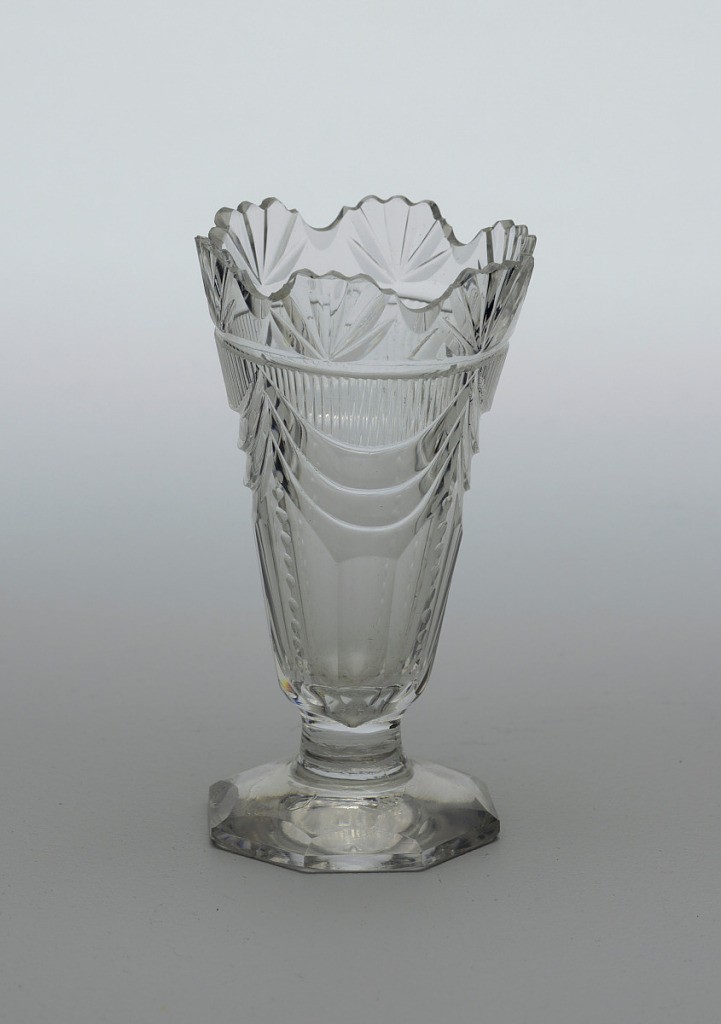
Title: Sweetmeat glass
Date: ca. 1800–20
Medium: Glass
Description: Deep fluted-shaped bowl, short tapered stem, slightly domed 8-sided foot; lip scalloped with fan cutting, below that cut drapery swags with narrow vertical flutes above and wide flutes below, foot cut with facets at edges.